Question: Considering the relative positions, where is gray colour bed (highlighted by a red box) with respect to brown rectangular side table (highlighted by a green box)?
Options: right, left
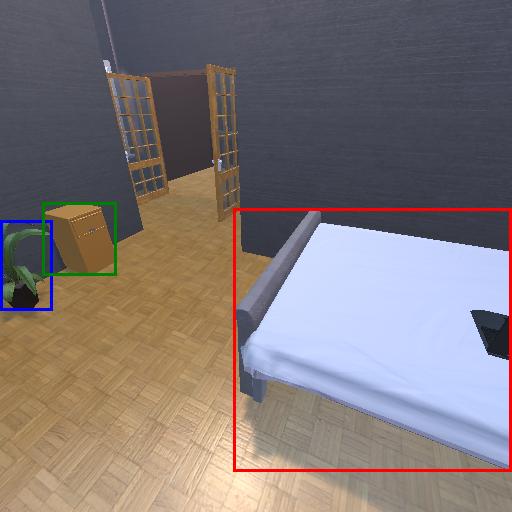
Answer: right